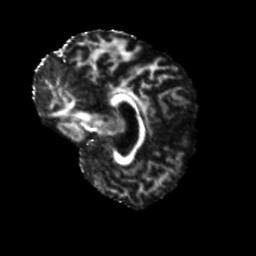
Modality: FA
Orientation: sagittal
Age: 69
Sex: female
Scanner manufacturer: siemens
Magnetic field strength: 3 T
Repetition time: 5.25 s
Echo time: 0.08 s